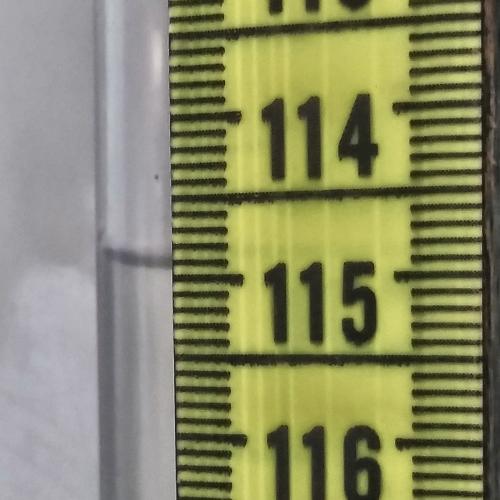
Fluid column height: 114.9 cm